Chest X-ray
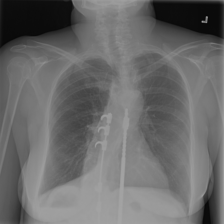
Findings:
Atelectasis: negative
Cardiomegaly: negative
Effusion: negative
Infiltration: positive
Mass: negative
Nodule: negative
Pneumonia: negative
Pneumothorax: negative
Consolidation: negative
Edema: negative
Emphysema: negative
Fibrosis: negative
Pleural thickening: negative
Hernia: negative